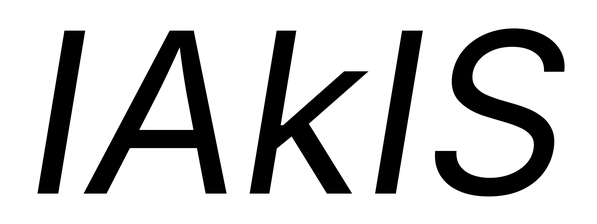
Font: Inter-Italic_Italic